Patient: sex M, age 75
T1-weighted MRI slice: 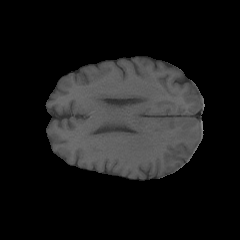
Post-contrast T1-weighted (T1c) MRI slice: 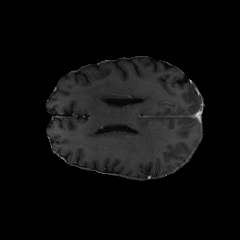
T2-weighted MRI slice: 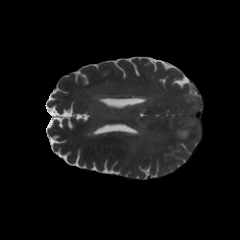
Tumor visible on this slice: yes
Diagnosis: Glioblastoma, IDH-wildtype
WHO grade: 4